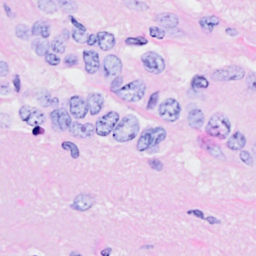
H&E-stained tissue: Breast